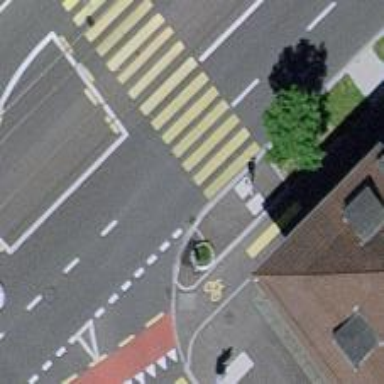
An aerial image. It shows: Road crossing with traffic signals.